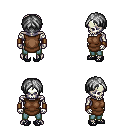
a pixel art fantasy rpg character, male body template, skeleton, brown tunic, teal pants, gray parted hairstyle, leather bracers, ghillies, four views (front, back, left, right), 2x2 character sprite sheet, small pixel art, hard edges, no anti-aliasing